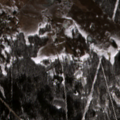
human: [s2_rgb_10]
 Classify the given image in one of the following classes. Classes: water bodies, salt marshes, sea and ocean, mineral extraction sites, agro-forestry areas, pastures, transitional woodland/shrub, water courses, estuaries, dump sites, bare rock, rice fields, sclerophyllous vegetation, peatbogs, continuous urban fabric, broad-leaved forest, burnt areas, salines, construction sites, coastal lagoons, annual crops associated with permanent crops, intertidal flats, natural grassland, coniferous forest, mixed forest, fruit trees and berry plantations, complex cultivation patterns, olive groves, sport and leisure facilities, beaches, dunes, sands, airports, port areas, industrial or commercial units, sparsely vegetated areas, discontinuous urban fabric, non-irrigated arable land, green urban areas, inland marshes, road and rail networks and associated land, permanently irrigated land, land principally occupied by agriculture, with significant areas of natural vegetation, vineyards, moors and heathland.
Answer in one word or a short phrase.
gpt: non-irrigated arable land, pastures, complex cultivation patterns, broad-leaved forest, mixed forest